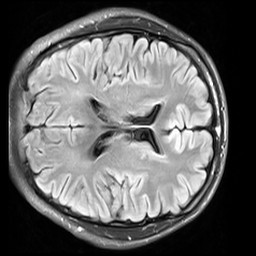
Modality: FLAIR
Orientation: axial
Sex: male
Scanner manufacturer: siemens
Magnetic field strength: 3 T
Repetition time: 10 s
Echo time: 0.09 s